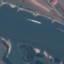
Label: River